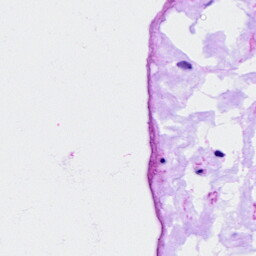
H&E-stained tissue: Ovarian